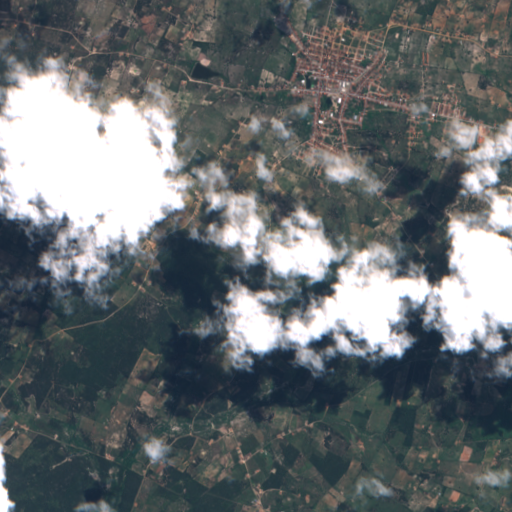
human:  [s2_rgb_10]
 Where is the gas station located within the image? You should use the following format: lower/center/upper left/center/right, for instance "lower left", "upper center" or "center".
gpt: The gas station is located in the upper center of the image.
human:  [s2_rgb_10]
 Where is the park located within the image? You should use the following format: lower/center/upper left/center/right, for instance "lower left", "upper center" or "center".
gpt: The park is located in the upper center of the image.
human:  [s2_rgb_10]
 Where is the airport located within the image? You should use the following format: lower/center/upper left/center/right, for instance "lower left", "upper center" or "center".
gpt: There is no airport in the image.